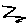
Label: zigzag